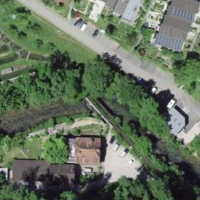
EUNIS habitat code: 55
Species observed at this site:
Lathyrus vernus
Cardamine heptaphylla
Ribes nigrum
Aruncus dioicus